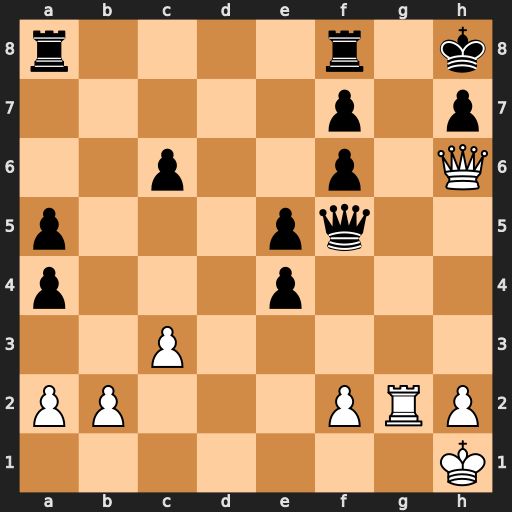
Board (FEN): r4r1k/5p1p/2p2p1Q/p3pq2/p3p3/2P5/PP3PRP/7K
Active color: w
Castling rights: -
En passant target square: -
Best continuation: Qg7#